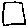
Label: square